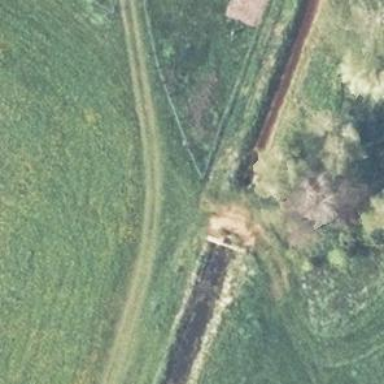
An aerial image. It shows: Tunnel.